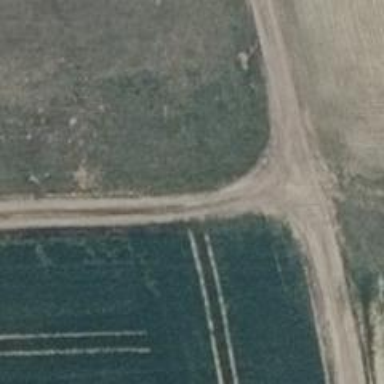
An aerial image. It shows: Dirt track road with grade3 tracktype.